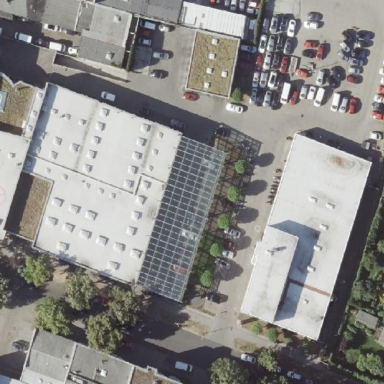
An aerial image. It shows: Building with flat roof.